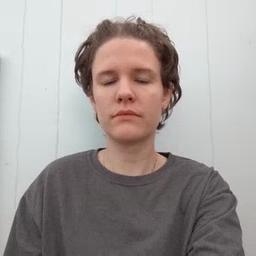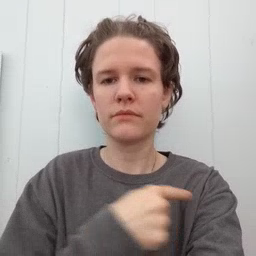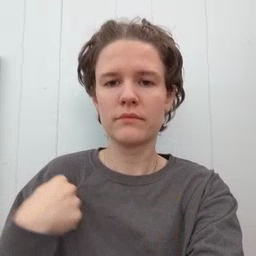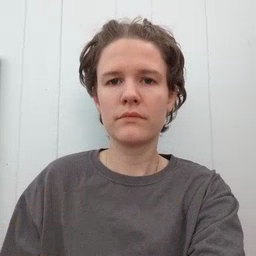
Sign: weus